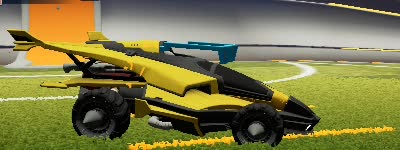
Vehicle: aftershock